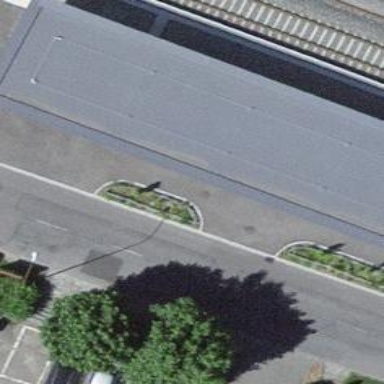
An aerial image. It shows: Bicycle parking facility.